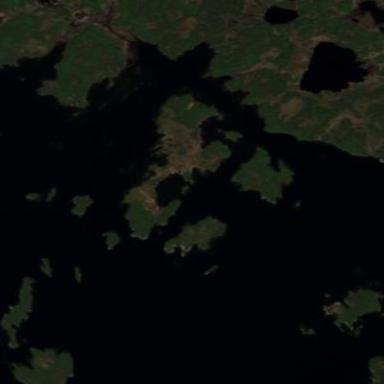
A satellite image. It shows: Islet.